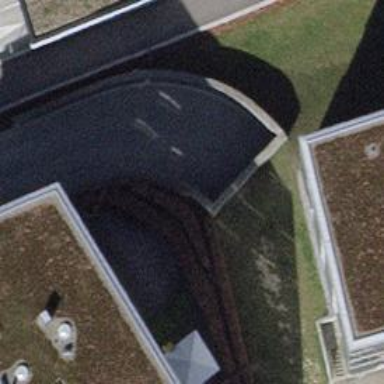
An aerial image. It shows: Parking entrance.